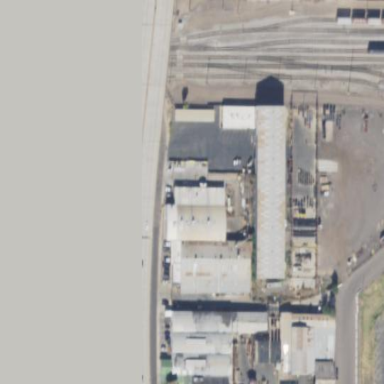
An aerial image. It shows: Industrial building.